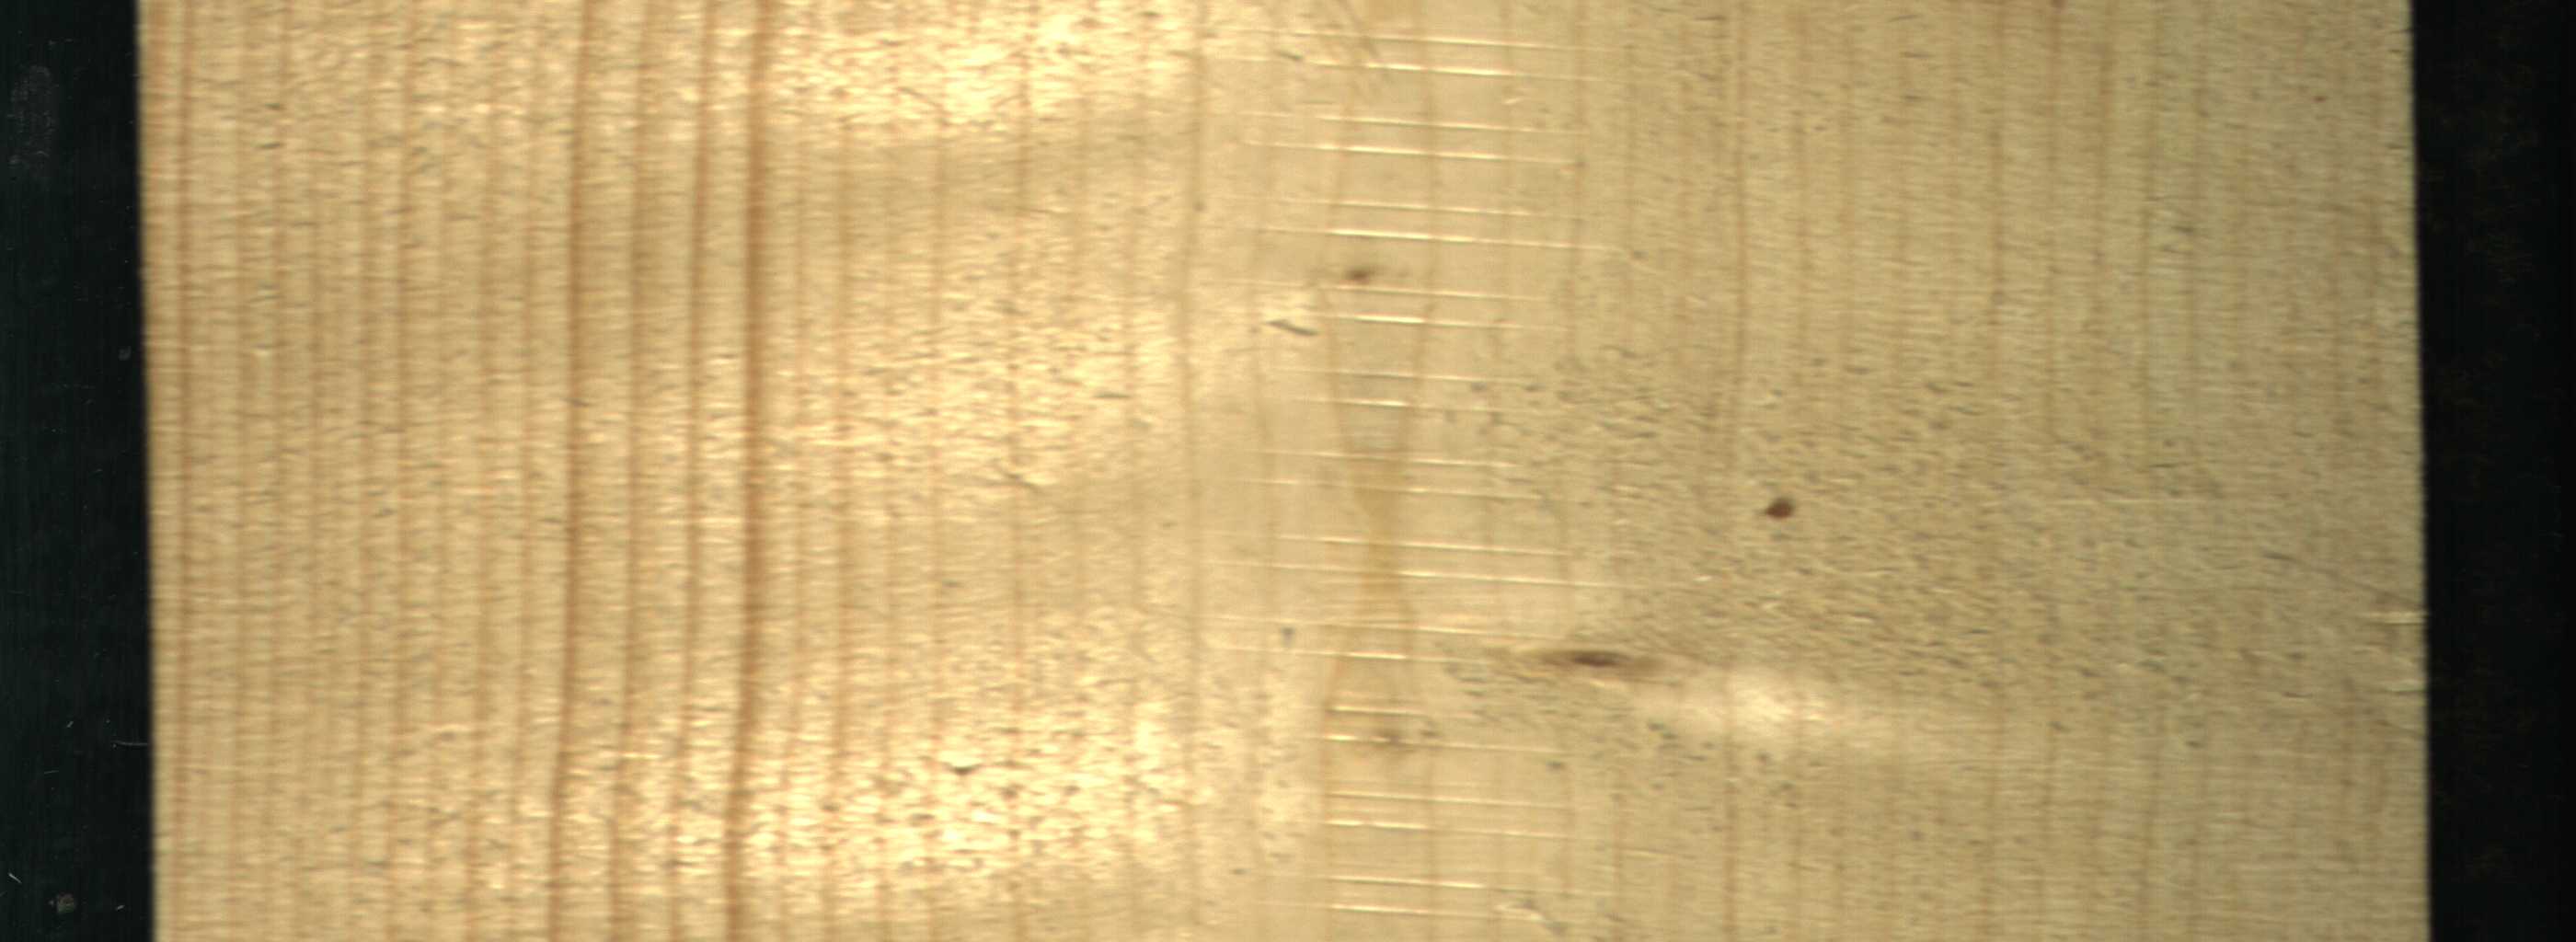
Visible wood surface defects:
Live_Knot